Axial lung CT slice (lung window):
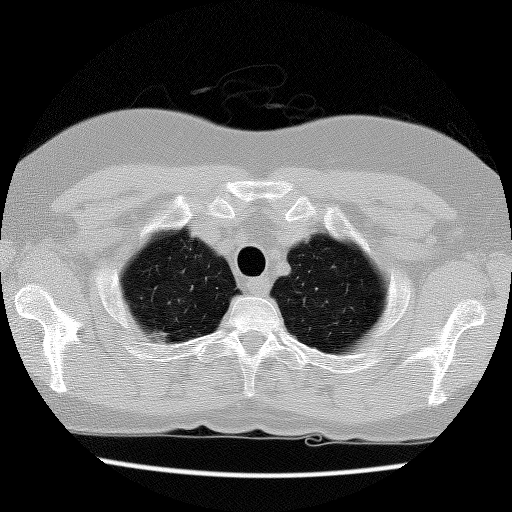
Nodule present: yes
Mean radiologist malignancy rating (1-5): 3